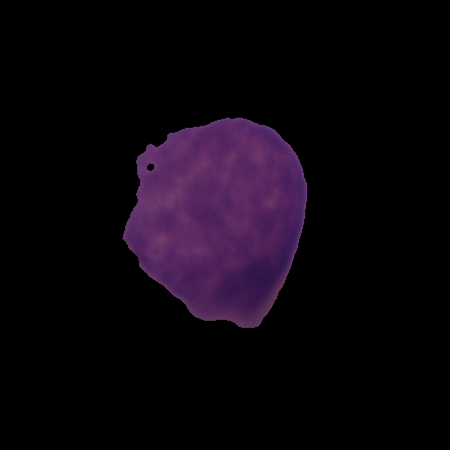
Label: cancer